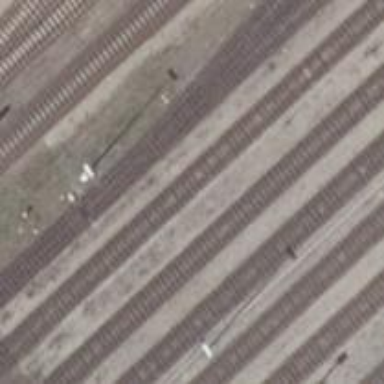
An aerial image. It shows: Railway switch.